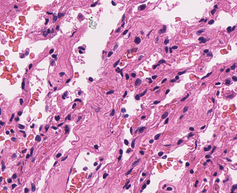
Tumor epithelial tissue: no
Tumor-associated stroma tissue: no
Normal tissue: yes